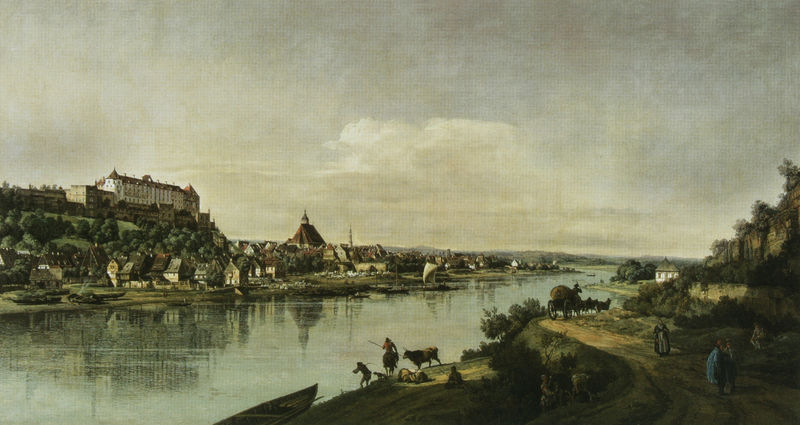
Titel: Pirna vom rechten Elbufer bei Posta
Künstler: Canaletto (Bernardo Bellotto)
Standort: Dresden
Institution: Gemäldegalerie Alte Meister
Schlagwörter: berg, blau, felsen, gemälde, himmel, mann, wasser, weiß, wolken, bäume, fluss, grün, kirchturm, landschaft, menschen, stadt, ufer, braun, bunt, frau, fussgänger, grau, hell, männer, rücken, schwarz, strasse, anlage, blick, dach, gebäude, haus, rot, schleier, schloss, tier, tiere, weg, wiese, wolke, malerei, mütze, mensch, bild, öl, flusslauf, horizont, häuser, hügel, kühe, natur, spiegelung, vieh, büsche, gewässer, kirche, insel, pflanzen, bauern, boot, boote, kahn, karren, pferd, pferde, reiter, ruder, räder, stock, turm, bewölkt, reiten, schürze, ruhig, schiff, schiffe, segel, segelboot, wellen, ansicht, man, ort, passanten, vedute, stab, fischer, segelschiff, dorf, dächer, farbe, kuh, rind, spazieren, kutsche, treiben, wagen, böschung, ruderboot, ortschaft, stadtansicht, rinder, burg, landstrasse, kloster, palast, kanu, bedeckt, festung, flusslandschaft, wolkig, angel, kutscher, volk, österreich, spazierengehen, ländlich, kapelle, siedlung, landwirtschaft, himel, planwagen, spaziergänger, dresden, meissen, gespann, ochse, hirte, hirten, hirtin, rute, treidelpfad, angler, angeln, fuhrwerk, ochs, flussufer, pferdewagen, pastoral, würzburg, prag, elbe, weitblick, angelrute, statd, uferweg, main, vierspänner, bamberg, donau, kloster melk, melk, tele, beschaulich, eg, budeapest